Field crop: maize
Growth stage: 2
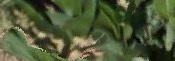
Species: maize